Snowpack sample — Snodgrass Mountain, Crested Butte, Colorado (2/4/25, 12:06 PM MST)
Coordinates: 38.923, -106.968
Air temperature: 35 °F
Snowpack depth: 80 cm
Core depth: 50 cm
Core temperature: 30.2 °F
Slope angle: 14°, slope face: 78°
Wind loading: low
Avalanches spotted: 0
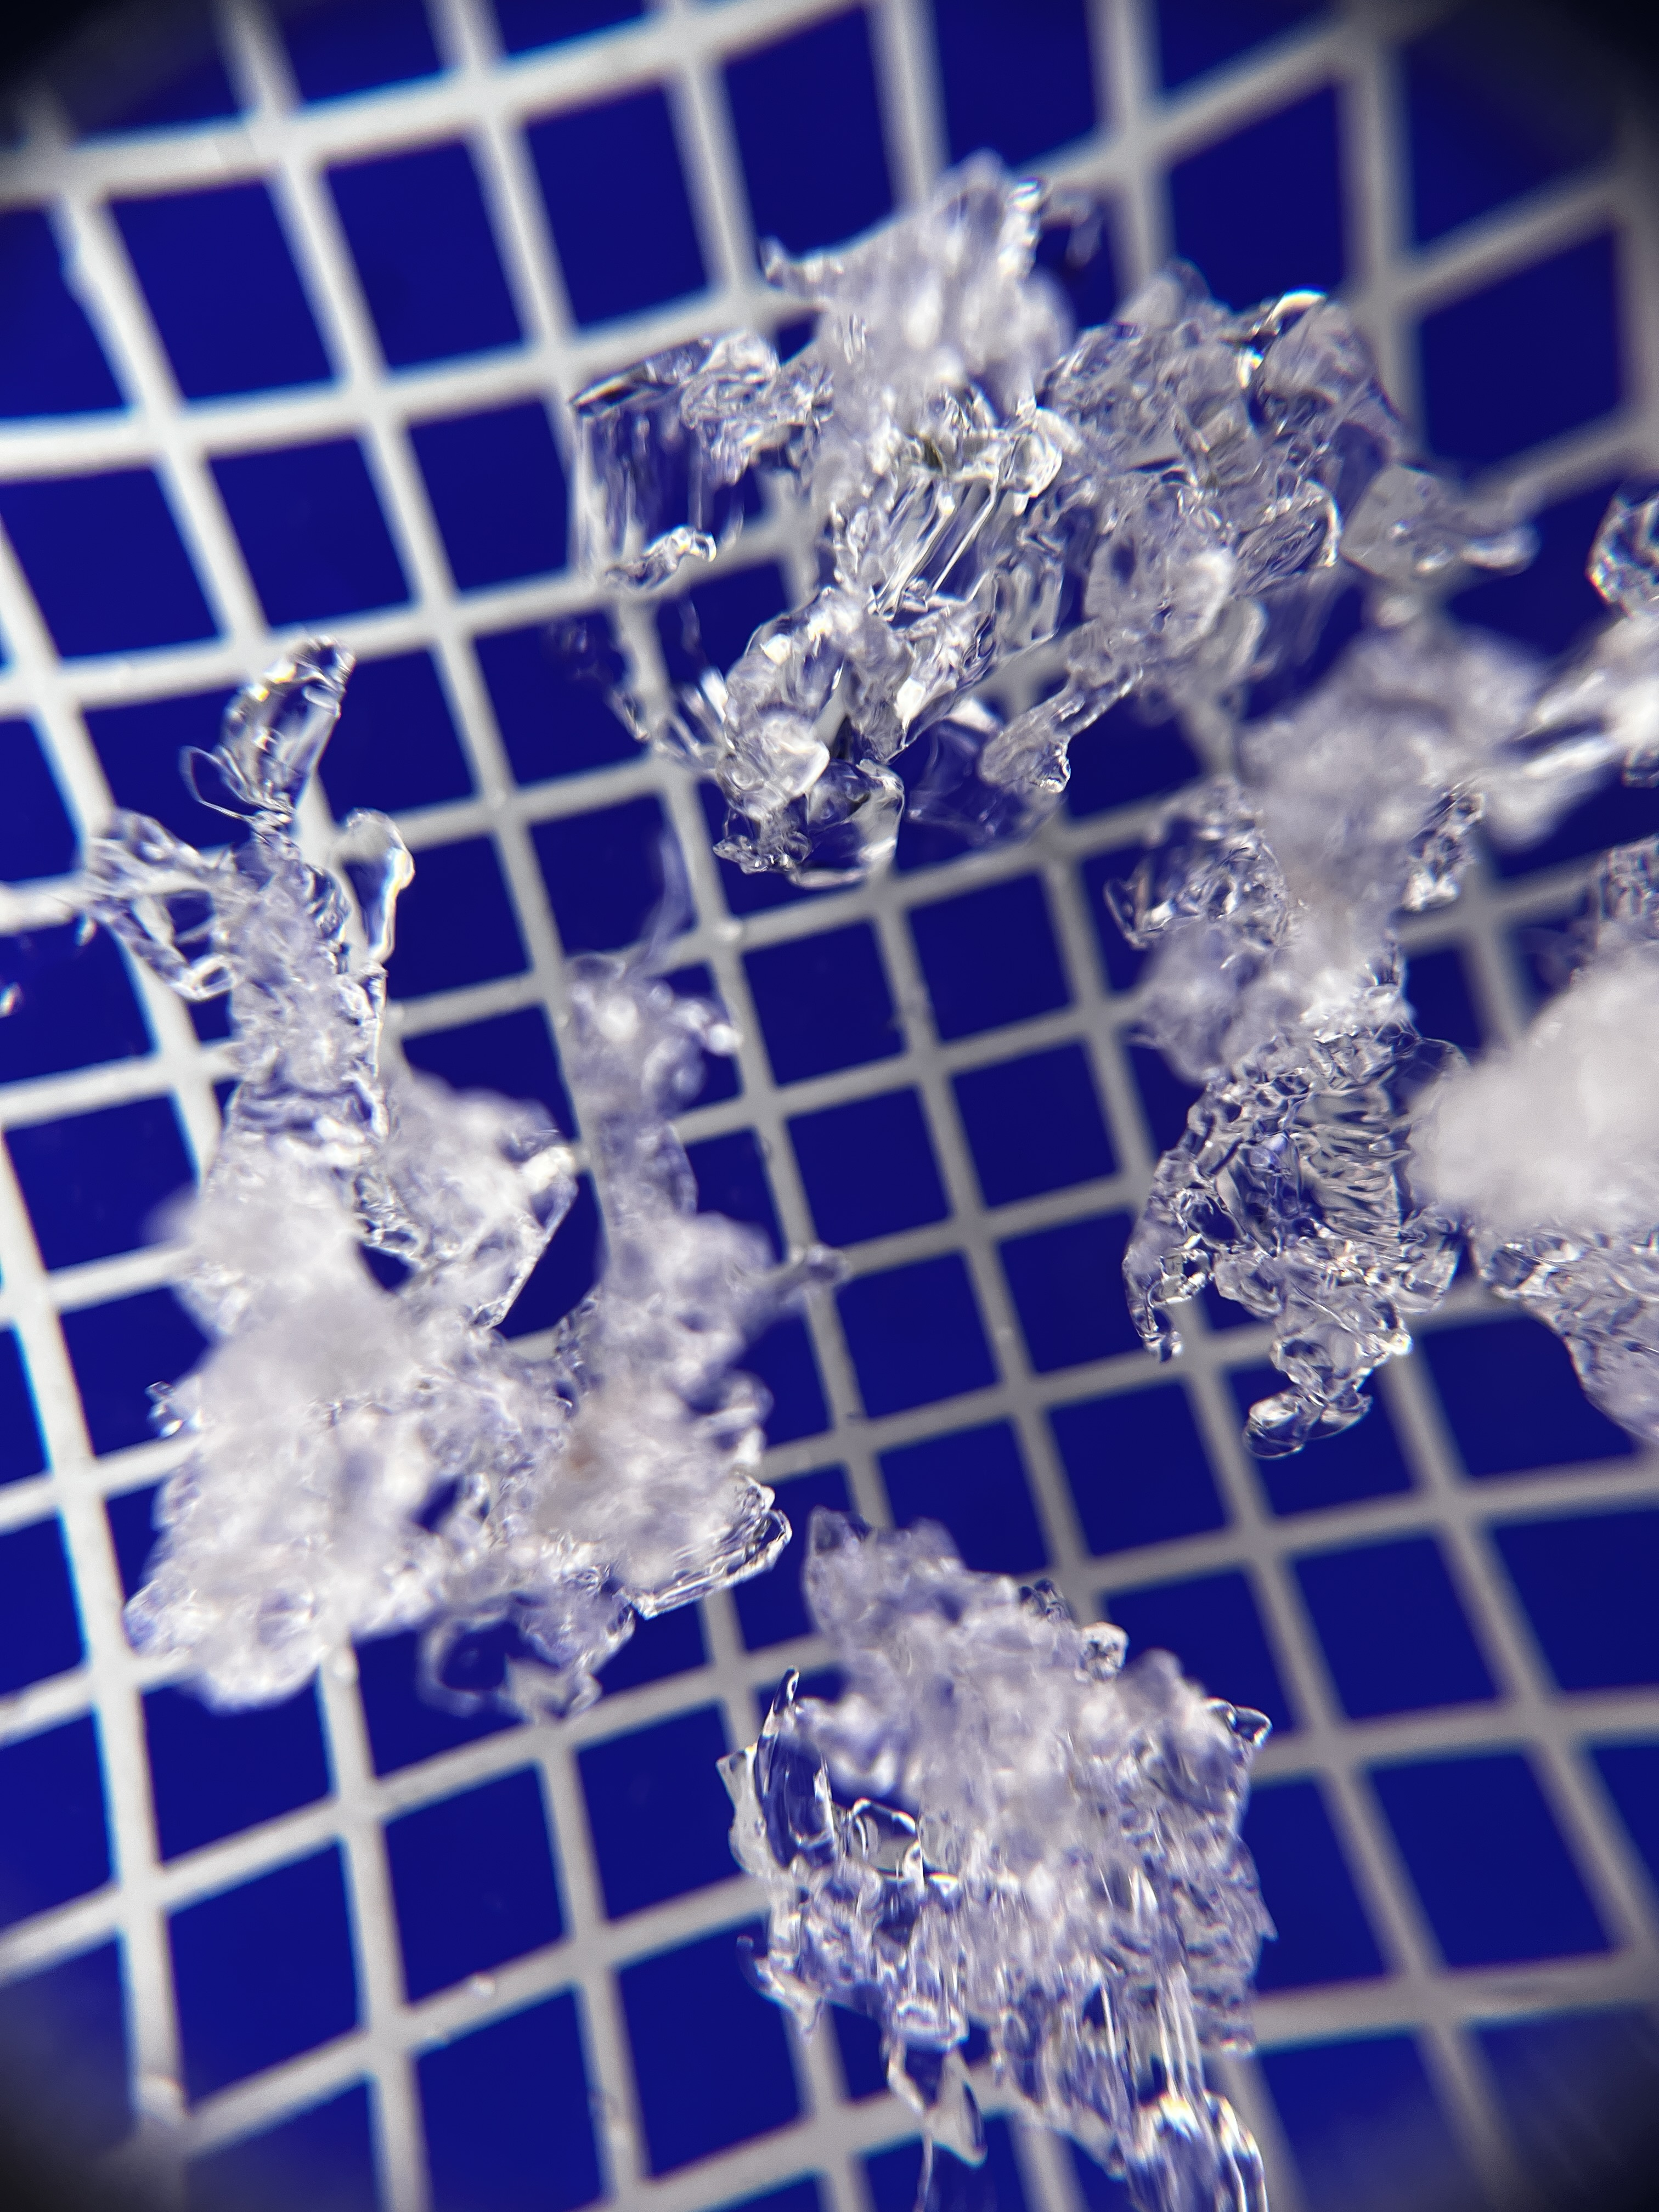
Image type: magnified_profile
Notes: No avalanches nearby, unusually warm weather for the last month reported by residents, Collected 25 yards from treeline